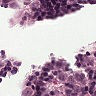
Metastatic tissue present: yes